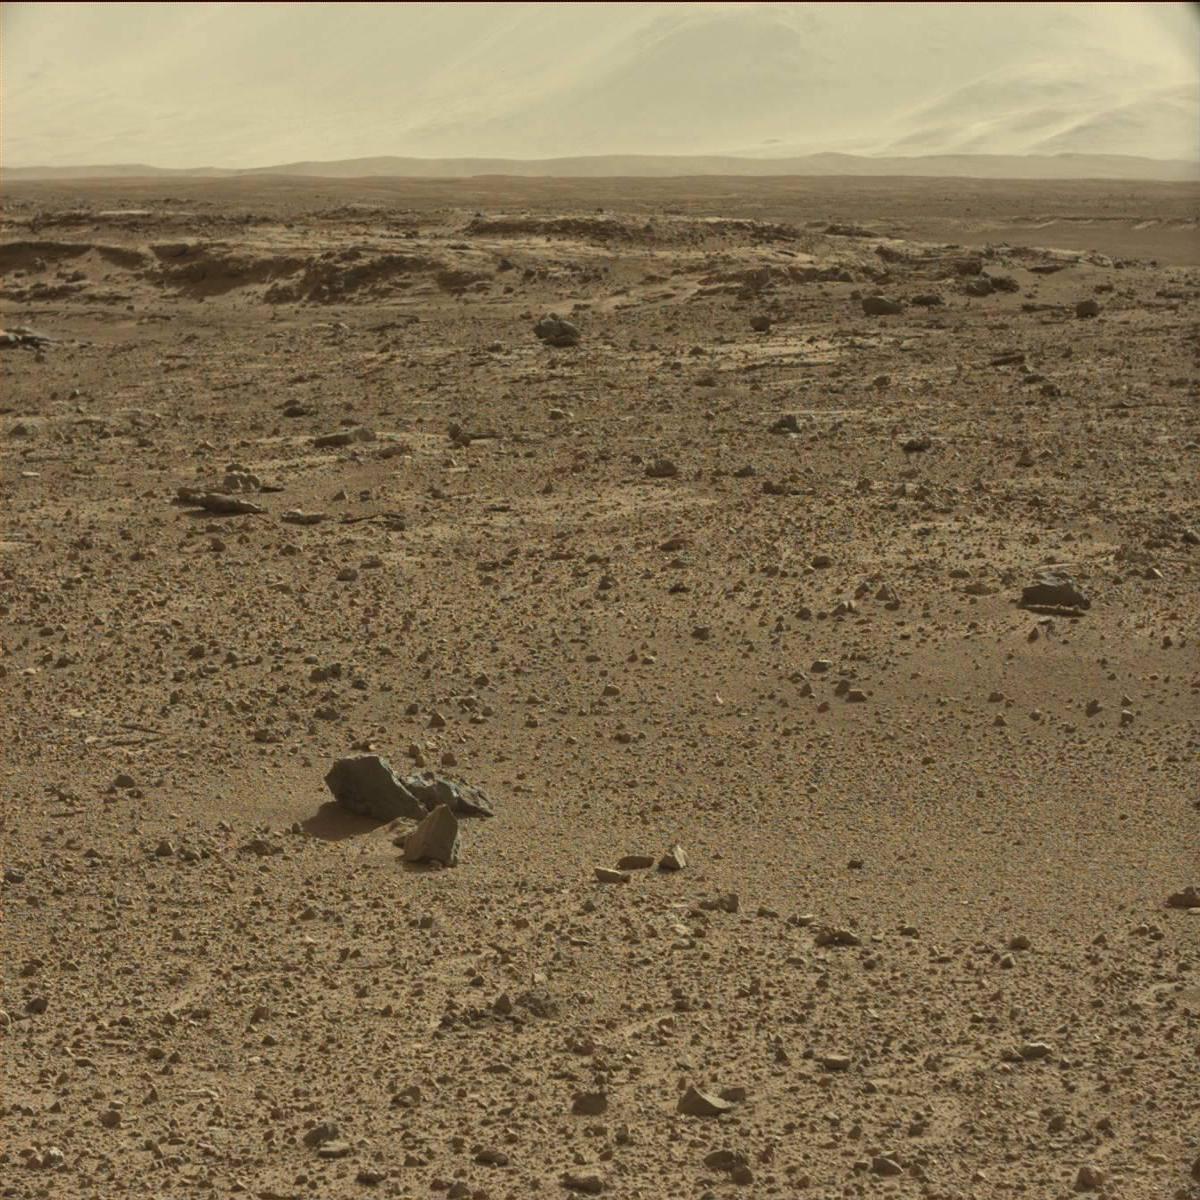
Terrain classes present: Bedrock, Ridge, Rock, Sand / Soil